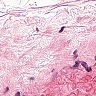
Metastatic tissue present: no